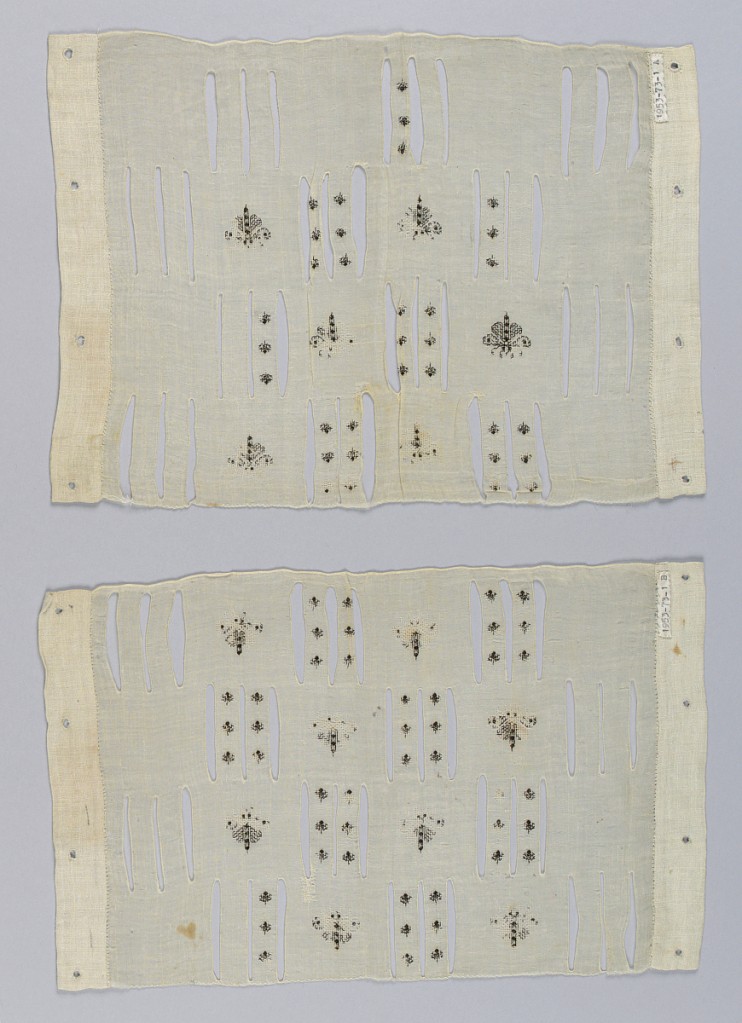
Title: Sleeves
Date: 17th century
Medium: silk on cotton Technique: embroidered
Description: Pair of sheer cotton rectangular sleeve pieces: "b" is slightly deeper than "a." Each has four rows of grouped slits outlined with fine whipped cord; delicately embroidered with black silk with butterflies in the spaces between the groups of slits, smaller insects on the bars between the slits themselves. Central area of sleeve-piece only filled with embroidery. Heavily sized; upper edge whipped; lower edge finely hemmed; sides with deeper border of coarser unsized cotton cloth, each with four small holes outlined with buttonhole stitch.